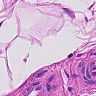
Metastatic tissue present: no